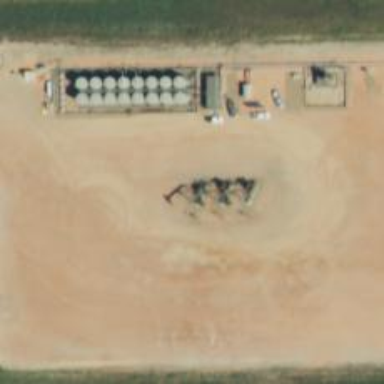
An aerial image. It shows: Petroleum well.